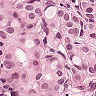
Metastatic tissue present: yes